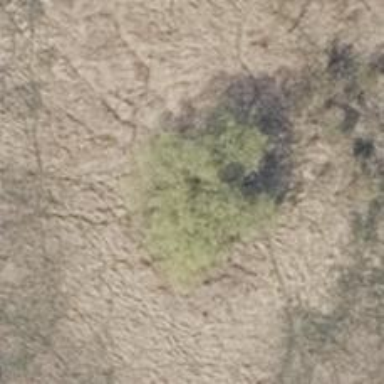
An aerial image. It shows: Deciduous broadleaved tree.